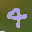
Label: 4